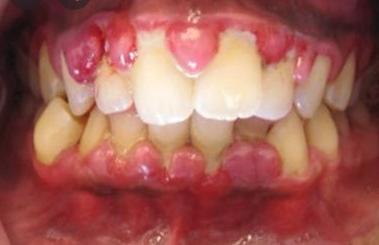
Condition: Gingivitis